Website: slack
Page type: payment
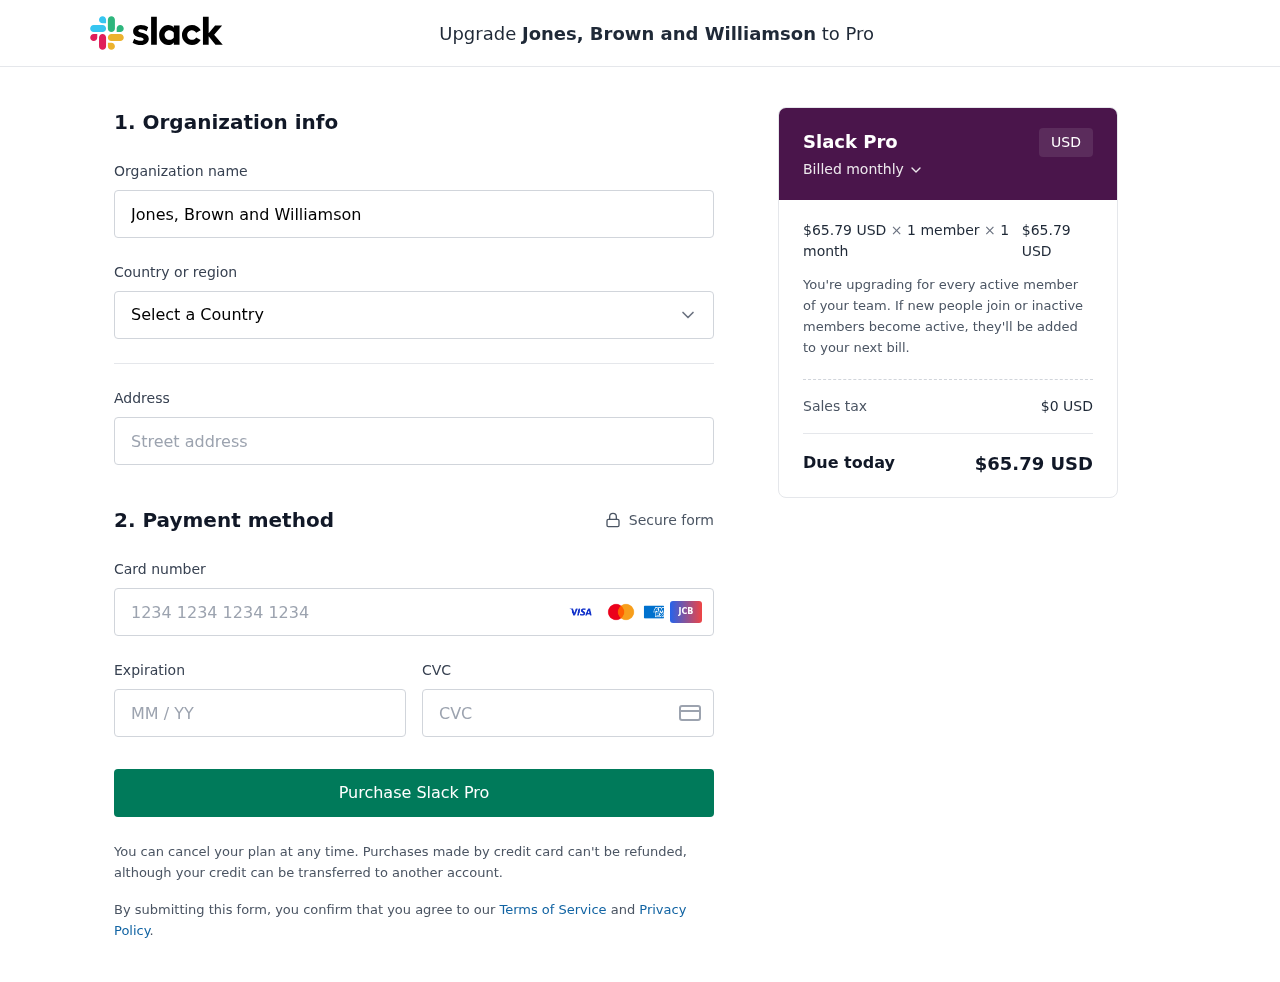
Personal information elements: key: PII_CARD_CVV
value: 994
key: PII_CARD_EXPIRY
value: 01/27
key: PII_CARD_NUMBER
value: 6011 9553 0561 7457
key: PII_COMPANY
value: Jones, Brown and Williamson
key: PII_COUNTRY
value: United States
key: PII_STREET
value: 031 Chandler Shore Suite 385
Product elements: key: PRODUCT1_PRICE
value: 65.79
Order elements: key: ORDER_SUBTOTAL
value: $65.79 USD
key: ORDER_TAX
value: $0 USD
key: ORDER_TOTAL
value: $65.79 USD